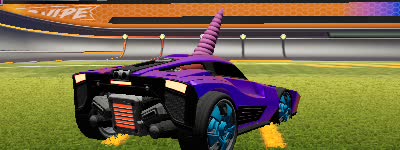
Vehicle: breakout